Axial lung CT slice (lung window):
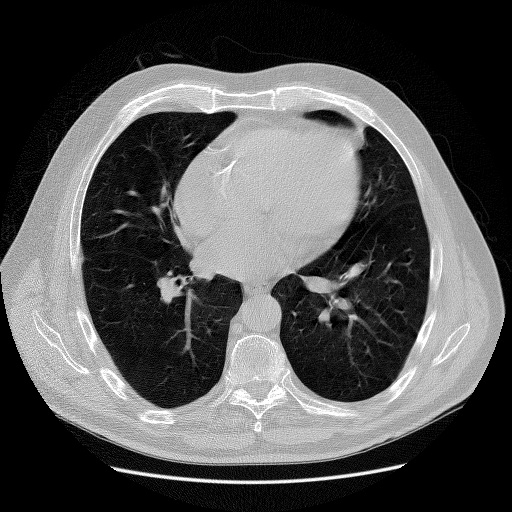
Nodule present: no